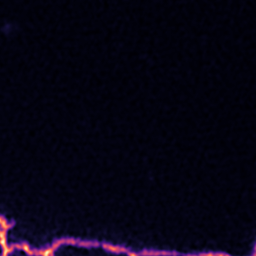
Label: Super-resolution ER image